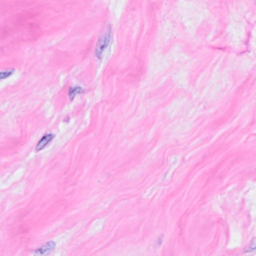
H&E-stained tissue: Breast